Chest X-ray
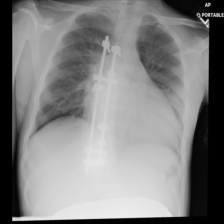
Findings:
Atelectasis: negative
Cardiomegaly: negative
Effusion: negative
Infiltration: negative
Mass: negative
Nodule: negative
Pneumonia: negative
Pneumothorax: negative
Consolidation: negative
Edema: negative
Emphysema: negative
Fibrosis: negative
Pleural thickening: negative
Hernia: negative